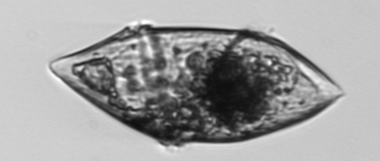
Label: Gyrodinium